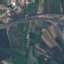
Land use / land cover: Highway